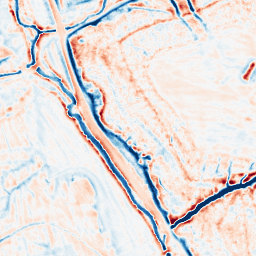
Category: edge_preserving
Decomposition family: bilateral
Decomposition parameters: d: 15
sigma_color: 50
sigma_space: 75
Upsampling method: bilinear
Upsampling parameters: scale: 4
Upsampling scale: 4